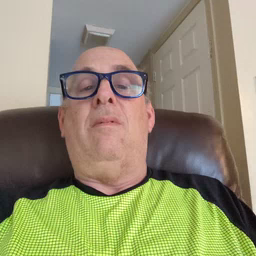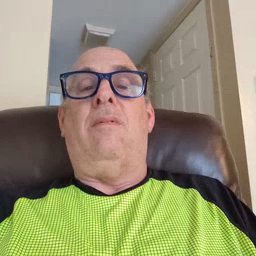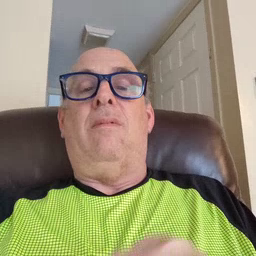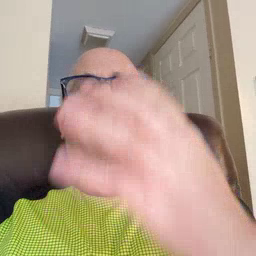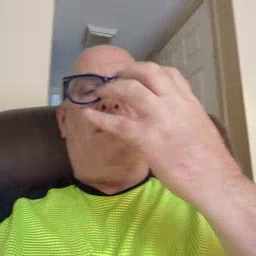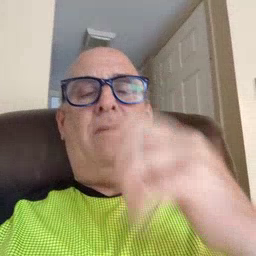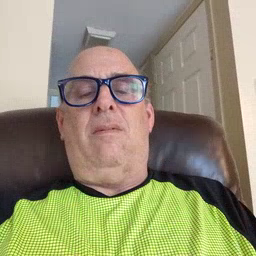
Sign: mad